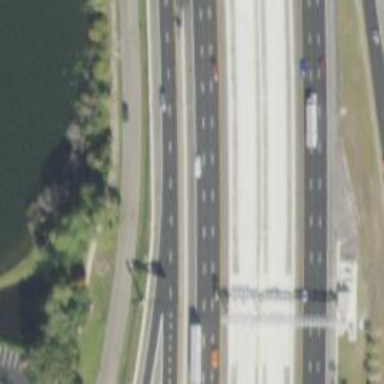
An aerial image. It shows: Motorway junction.